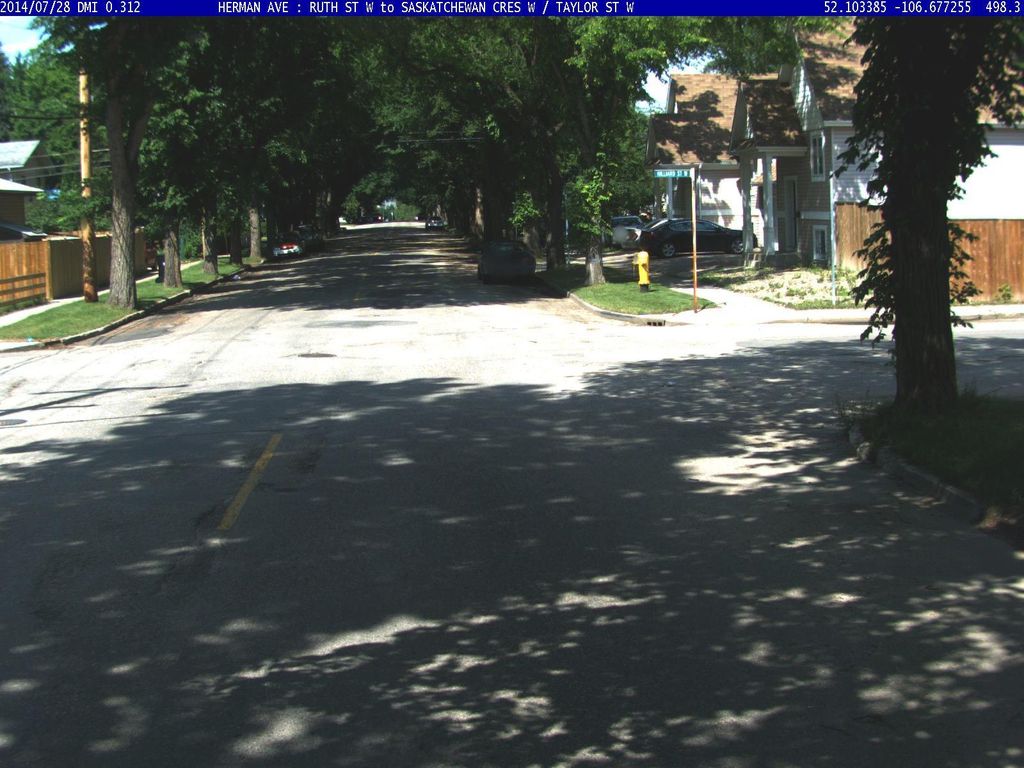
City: saskatoon